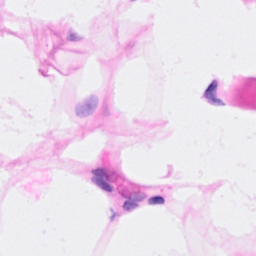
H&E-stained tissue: Breast